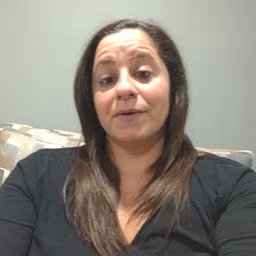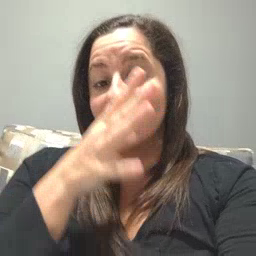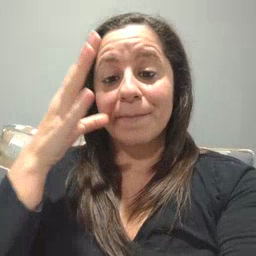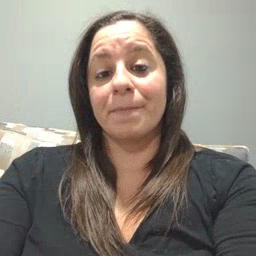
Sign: farm